Question:
The thing that bothers me is the second point.
I thought it might have to do with the fact that the "this" pointer isn't static and so the inner class can't access it. I'm not sure if that's the right explanation though.
This also raised another question for me which was "where is the "this" pointer defined?"
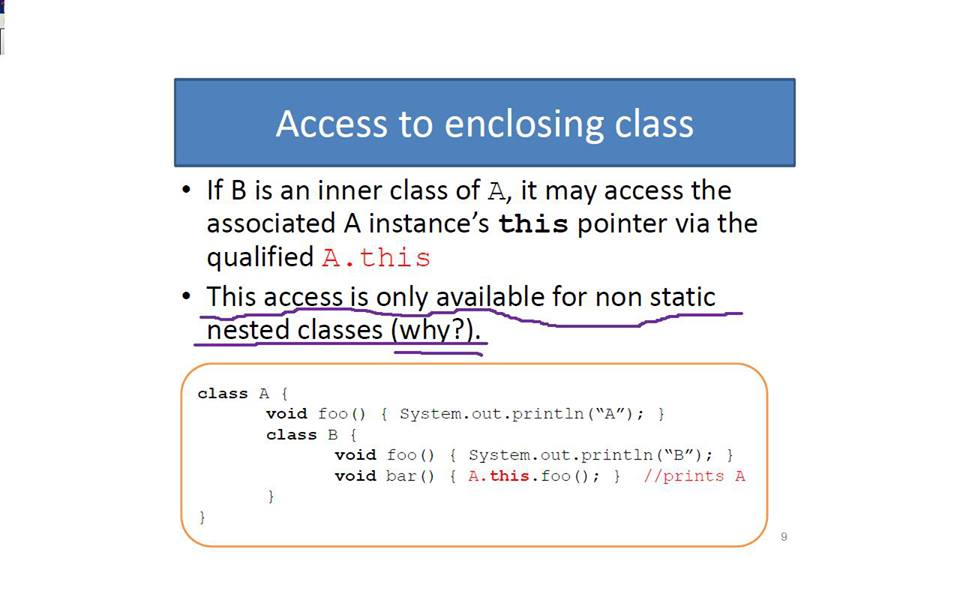
Answer: The difference between a 'static' nested class and one that isn't 'static' is precisely that an instance of a non-'static' inner class is associated with a specific instance of the enclosing class, while a 'static' inner class isn't. There no 'A.this' for an instance of a 'static' inner class to be associated with.